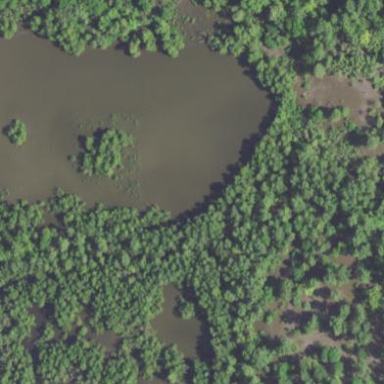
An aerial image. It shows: Pond with natural water.